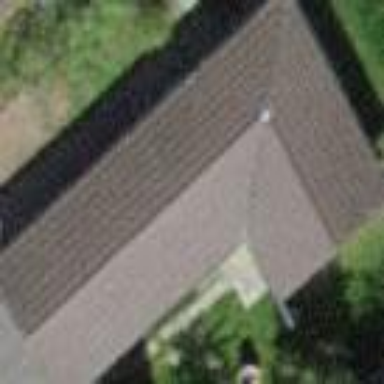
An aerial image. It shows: Garage.